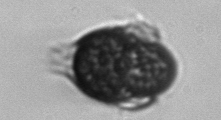
Label: Mesodinium